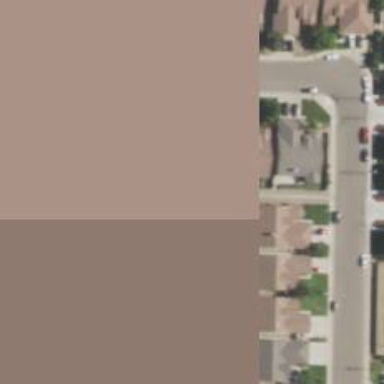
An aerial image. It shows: Alley classified as service road.